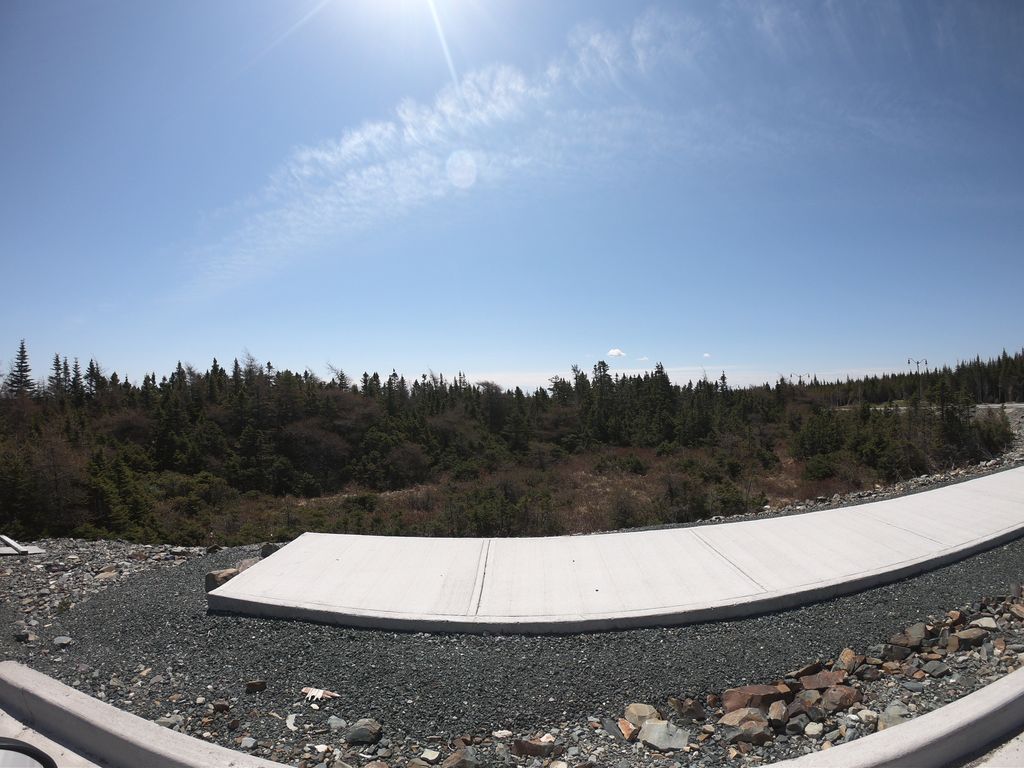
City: st_johns